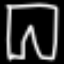
Label: pants